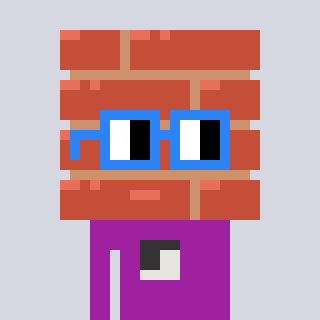
a pixel art character with square blue glasses, a wall-shaped head and a magenta-colored body on a cool background